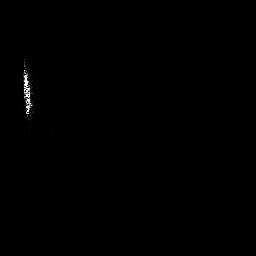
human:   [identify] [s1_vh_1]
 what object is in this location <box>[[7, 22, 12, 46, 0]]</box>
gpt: <ref>1 medium ship at the left</ref>